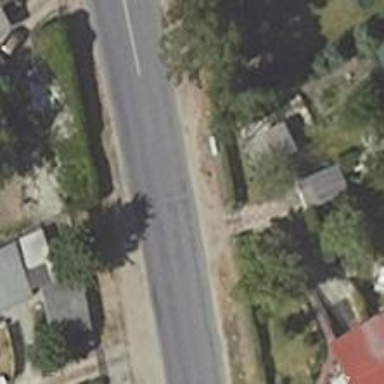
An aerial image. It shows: Tertiary road with asphalt surface and sidewalks on both sides.